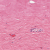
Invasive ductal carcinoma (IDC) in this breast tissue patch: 0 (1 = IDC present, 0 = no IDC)